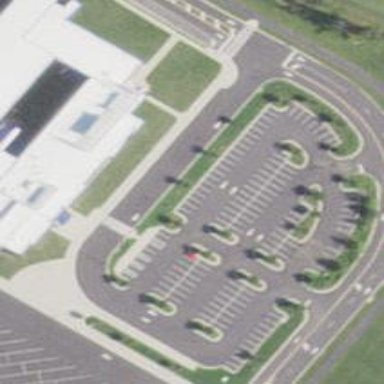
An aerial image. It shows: Parking space is available.